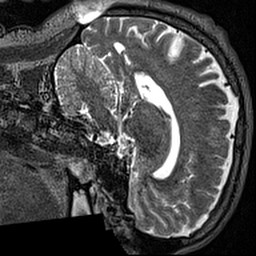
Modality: T2w
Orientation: sagittal
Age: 72
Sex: male
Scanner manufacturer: siemens
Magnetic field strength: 3 T
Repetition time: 3.2 s
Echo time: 0.567 s